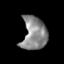
Tissue: skin
Cell type: Epithelial cells
Senescence score: 0.2742
Nuclear area (px): 810
Mean DAPI intensity: 135.433